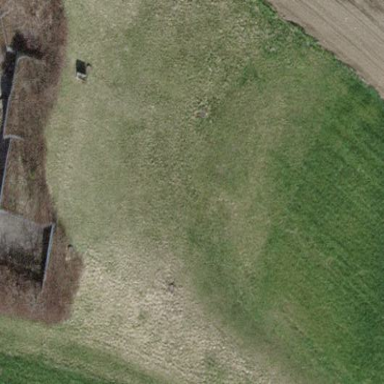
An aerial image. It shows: Beautiful meadow.